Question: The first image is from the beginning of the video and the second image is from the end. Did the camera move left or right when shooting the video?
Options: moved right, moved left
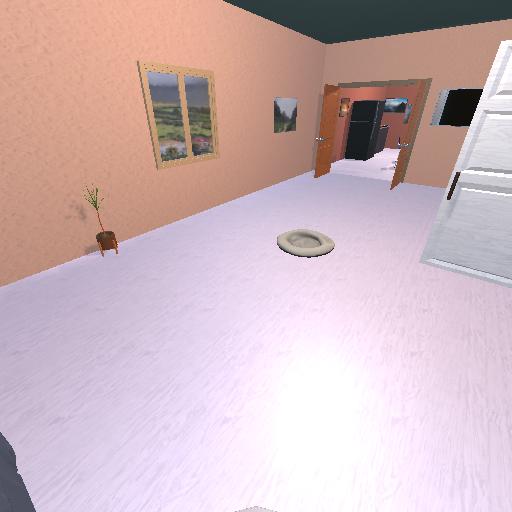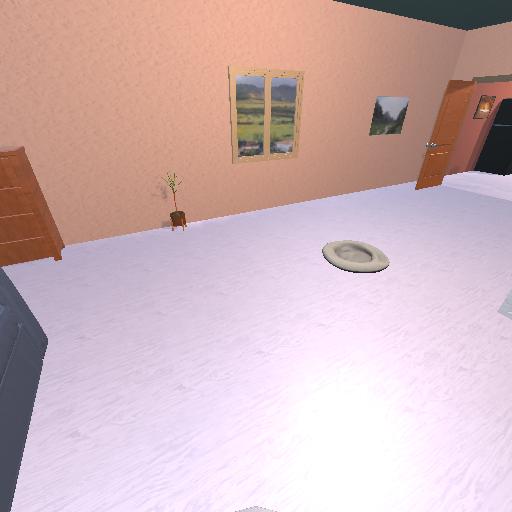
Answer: moved right